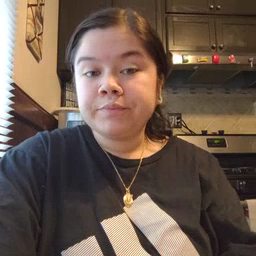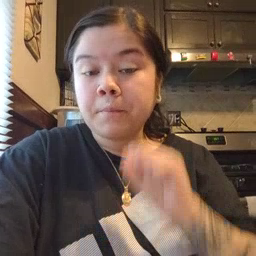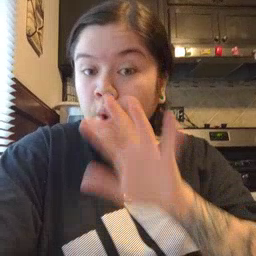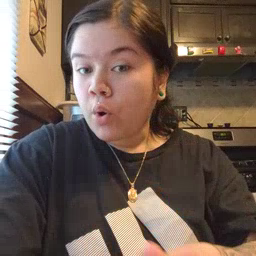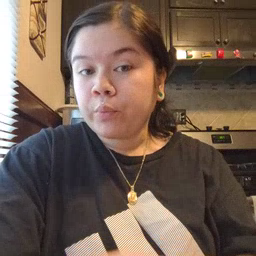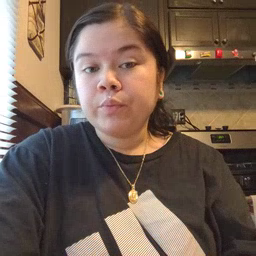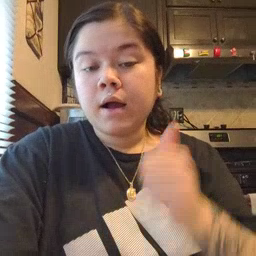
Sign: blow